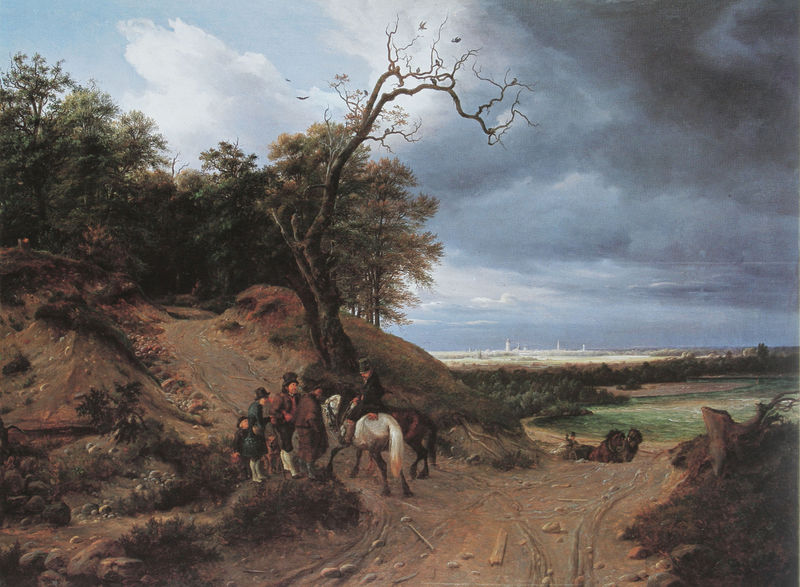
Titel: München nach dem Gewitter
Künstler: Thomas Fearnley
Standort: München
Institution: Städtische Galerie im Lenbachhaus
Schlagwörter: baum, berg, blau, blätter, dunkel, felsen, gewitter, gruppe, himmel, mann, meer, wasser, wolken, bäume, fluss, grün, landschaft, menschen, sand, see, sitzen, stadt, ufer, äste, braun, grau, hintergrund, hut, hüte, licht, männer, reden, schwarz, strasse, weiss, ausblick, gras, tiere, weg, wiese, beige, herren, zylinder, stehen, stein, steine, ast, baumstamm, erde, feld, felder, ferne, horizont, hügel, natur, stamm, vögel, wind, zweige, büsche, einsam, gebüsch, gewässer, pfad, sonne, sträucher, personen, wald, pferd, pferde, reiter, stock, turm, bewölkt, schweif, küste, schiffe, strand, stab, abhang, lehm, spuren, anstieg, düne, fels, hang, kahl, geröll, kutsche, romantik, sturm, unwetter, wetter, blue, hat, men, people, red, white, women, black, conversation, country, dark, green, group, meeting, painting, sprechen, brown, bretter, strümpfe, dürr, türme, zweig, treffen, schimmel, diffus, wood, cloud, clouds, horses, man, rocks, sky, tree, wanderer, field, hill, lake, landscape, nature, ocean, sea, shore, water, horizon, sun, trees, verdorrt, child, spaziergänger, autumn, forest, grass, light, river, bushes, path, road, gespann, hohlweg, hats, birds, gespräche, stumpf, fall, baumstumpf, hengst, beach, cloudy, storm, children, town, gabelung, dirt, peasants, rural, gerippe, city, stump, leaves, trunk, cart, ground, trist, carriage, horse, pond, wagon, branches, lighthouse, poeple, riding, schattern, graz, shrubs, soil, kids, top hat, abgestorben, seashore, stones, gewitterfront, lord, trail, pferdefuhrwerk, boys, earth, skey, countryside, horseman, hoirzont, leggings, vöägel, rider, tracks, scenery, pferdefzhrwerk, wolken#himmel, dark clouds, kidn, driftwood, storm clouds, horse carriage, camino, stup, beaver hat, horse and cart, monochrmoatic